This time-frequency spectrogram was computed from a bearing vibration snapshot; brighter regions carry more energy. What is the most likely bearing condition (normal, inner_race, outer_race, ball)?
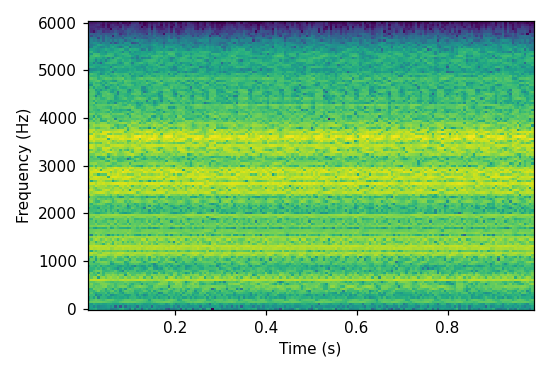
Answer: inner_race